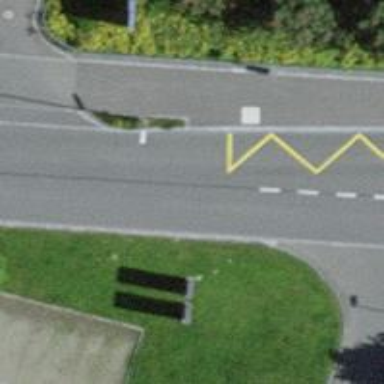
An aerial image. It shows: Bus stop equipped with public transport stop position.